Аберрация оптической системы — ошибка или погрешность изображения в оптической системе, вызываемая отклонением луча от того направления, по которому он должен был бы идти в идеальной оптической системе. Аберрации можно характеризовать на основе и геометрической, и волновой оптики. В зависимости от различных параметров (координат лучей и углов падения) оптическая система может проявлять различные аберрации (и их композиции): сферическую аберрацию, кому, астигматизм и пр. В этой задаче в рамках геометрической оптики исследуется только сферическая аберрация монохроматического света. Рассматриваются только линзы со сферическими поверхностями. Сферическая аберрация возникает из-за несовпадения фокусов для лучей света, проходящих на разных расстояниях от оптической оси. Обратите внимание, что в части C задание состоит в доказательстве некоторых соотношений. Если вы не справитесь с этим, вы все равно можете использовать приведенные соотношения для решения частей D и E задачи. В задаче вы должны будете проделать много вычислений. Для удобства при описании аберраций вводятся некоторые договоренности о наименованиях величин. Этих договоренностей нужно обязательно придерживаться в своем решении. - Все величины, которые относятся к тому, что происходит ПОСЛЕ преломляющей поверхности — штрихованные, а те, что ДО преломляющей поверхности — нештрихованные. - (Задним) фокусом $F'$ линзы называется точка схождения параллельного параксиального пучка лучей, падающего на собирающую линзу. Для рассеивающей линзы понятие вводится аналогично. Передний фокус $F$ линзы в этой задаче нас интересовать не будет. - Фокальной плоскостью называется плоскость перпендикулярная оптической оси, проходящая через фокус линзы. - Продольной сферической аберрацией $\delta s'$ называется расстояние между точкой $F'$ и точкой пересечения с оптической осью преломленного крайнего луча пучка. - Величина сферической аберрации считается положительной, если крайние лучи сходятся дальше от линзы, чем фокус. Величина сферической аберрации считается отрицательной, если крайние лучи сходятся ближе к линзе, чем фокус. Ответы должны всегда даваться с учетом знака. - Поперечной сферической аберрацией $\delta g'$ называется радиус кружка рассеяния, наблюдаемый в фокальной плоскости. - Различные точки на рисунке (на линзе, луче, пересечения) обозначаются заглавными буквами. Указывая точку, выделите ее (жирный кружок). - Различные расстояния между точками обозначаются строчными буквами. Если в решении необходимо ввести какую-то величину расстояния, помимо указания ее на рисунке, напишите ее явно рядом с рисунком, например, $OA = a$. - Расстояние от оптической оси до произвольного рассматриваемого луча обозначается буквой $h$. Полная ширина симметричного пучка — $2H$. - Расстояния вдоль оптической оси от преломляющей поверхности до точек пересечения лучей с оптической осью обозначаются $s$ (для лучей до преломления) и $s'$ (после преломления). А сами точки $S$ и $S'$, соответственно. Для $s$ и $s'$ важен выбор знака. Нулем принято считать точку пересечения преломляющей поверхности и оптической оси.  В задаче рассматривается следующая поправка к параксиальной оптике, т.е. можно будет считать, что $h$ малы по сравнению с радиусами кривизны поверхностей. Но т.к. в задаче исследуются именно малые эффекты аберраций, то при получении ответов, разлагая в ряд Тейлора, необходимо удерживать соответствующие слагаемые.
Часть А. Прямые построения аберраций (0.75 балла) В этой части задачи необходимо точно (количественно) построить ход запрашиваемых лучей в линзах в листе ответов. Для чернового построения или тренировки используйте дополнительные листы. В листе ответов должно быть окончательное построение. Крайне желательно без исправлений. Толщина лучей в листе ответов не должна превышать 1 мм.
Постройте точно ход лучей в плоско-выпуклых и в плоско-вогнутой линзе. Радиусы кривизны поверхностей $R=5~см$, показатель преломления стекла $n=1.5$. Укажите точку $F'$ схождения (расхождения) параллельного параксиального пучка.
Часть B. Расчет аберраций «в лоб» (3.75 балла) Рассмотрим простейшую оптическую систему, для которой можно не громоздко рассчитать величину сферической аберрации: плоско-выпуклая тонкая линза. На плоскую сторону линзы падает пучок света, параллельный оптической оси. Для «тонкой линзы» можно пренебречь ее толщиной. Также можно считать, что точки $O$ и $H'$ (рис. 1) находятся в центре линзы. Радиус кривизны поверхности выпуклой поверхности равен $R$, показатель преломления линзы — $n$.
Измерьте величину максимальной сферической аберрации $\delta s'$ для всех построений. Запишите результаты (в мм) в лист ответов.
Чему равно фокусное расстояние $f'$ для тонкой плоско-выпуклой линзы?
Для данной линзы найдите зависимость величины продольной сферической аберрации $\delta s'$ от полуширины пучка $h$. Ответ выразите через $R, n$ и $h$. Запишите приближенное выражение для $\delta s'(h)$, разложив ответ в ряд Тейлора по степеням $h$ до $h^2$. Постройте схематический график полученной зависимости.
Найдите величину поперечной сферической аберрации $\delta g'$. Ответ выразите через $\delta s', f'$ и $h$. Рассмотрим теперь, как выглядит распределение интенсивности в кружке рассеяния, наблюдаемого в фокальной плоскости. Пусть на плоскую сторону плоско-выпуклой линзы падает широкий пучок света.
Часть C. Теория аберраций (1 балл) Для начала рассмотрим одну сферическую поверхность, на которой будет происходить преломление (напомним, что линза — это две преломляющие поверхности). Т.к. предметом для этой преломляющей поверхности может быть изображение, созданное другой преломляющей поверхностью, то в общем случае и предмет, и изображение могут иметь продольную аберрацию ($\delta s$ и $\delta s'$, соответственно). Исходный же предмет, реальный объект, аберрацией, конечно, не обладает. Вашей задачей будет показать справедливость следующего соотношения (с точностью до более высоких порядков $h$): $$ \cfrac{n'\delta s'}{s'^2}-\cfrac{n\delta s}{s^2}=-\cfrac{h^2}{2} Q^2(s)\left(\cfrac{1}{n's'}-\cfrac{1}{ns}\right), $$ где $Q(s)=n\left(\cfrac{1}{r}-\cfrac{1}{s}\right)=n'\left(\cfrac{1}{r}-\cfrac{1}{s'}\right)=\mathrm{inv}.$  Сначала требуется получить некоторое инвариантное соотношение на геометрические параметры. Под словом «инвариантное» в данном случае понимается сохранение вида зависимости для параметров до преломления луча и после.
Разобьем кружок рассеяния кольцами радиусов $0.2\delta g', 0.4\delta g', 0.6\delta g', 0.8\delta g'$. С какой доли (в \%) поперечной площади падающего пучка собираются лучи в центральный круг (радиуса $0.2\delta g'$)? С какой доли (в \%) поперечной площади падающего пучка собираются лучи в последующие кольца (между $0.2\delta g'$ и $0.4\delta g'$ и так далее соответственно)? Какую долю площади кружка рассеяния занимает каждое кольцо? Сведите все расчеты в таблицу в листе ответов. Постройте схематический график зависимости интенсивности света от радиальной координаты в кружке рассеяния.
Используя теорему синусов для треугольников $MSC$ и $MS'C$, а также закон преломления Снеллиуса, получите инвариант вида $n\cdot f(r, s, p)=n'\cdot f(r, s', p')=\mathrm{inv}$.
Воспользовавшись теоремой косинусов в треугольнике $MSC$, перейдите в инварианте от величины $p$ к углу $\theta$. Считая угол $\theta$ малым, разложите множители в виде корней в ряд Тейлора до первого слагаемого с ненулевой степенью $\theta$. Разделите полученное приближенное значение на «$-r$» и получите приведенное значение инварианта. Все, что описано выше, относится просто к явлению преломления. Чтобы перейти к величинам аберраций, нужна некая точка, от которой их отсчитывать. Так же как и в части B, за такую точку выберем точку схождения (исхождения) параксиальных лучей (т.е. для которых $\theta =0$). Расстояния для этих точек нужно обозначить $s_0$ и $s_0'$. Соответственно, для непараксиальных лучей можно будет учесть величины аберраций: $s=s_0+\delta s$ и $s'=s_0'+\delta s'$.
Записав инвариант из пункта C2 для параксиальных лучей до и после преломления, покажите инвариантность величины $Q(s_0)$.
Левая часть инварианта, полученного в С2, является функцией $f$ от $s$ и $\theta$. Найдите значение $f(s,\theta)-f(s_0,\theta)$. Считайте, что $\delta s$ и $\theta$ являются малыми параметрами.
Используя результаты предыдущих пунктов, выразив малый угол $\theta$ через радиус кривизны поверхности и малую высоту $h$, получите искомое соотношение: $$ $$ $$ \cfrac{n'\delta s'}{s'^2_0}-\cfrac{n\delta s}{s^2_0}=-\cfrac{h^2}{2} Q^2(s_0)\left(\cfrac{1}{n's'_0}-\cfrac{1}{ns_0}\right). $$ Как правило оптические системы состоят включают в себя много сферических поверхностей (например, линза — 2, примитивный микроскоп (две линзы) — 4 и т.п.). Доказанное выше соотношение можно последовательно применить для каждой преломляющей сферической поверхности, связав в итоге аберрацию предмета и конечного изображения, не рассчитывая промежуточные аберрации. Рассмотрим несколько преломляющих поверхностей (на рисунке 3 их две). Введем малые углы $\alpha _i=\cfrac{h_i}{s_i}$ и $\alpha_i'=\cfrac{h_i}{s_i'}$.
Часть D. Оптимальная собирающая линза (3.5 балла) Результаты, полученные в части С можно без вывода использовать здесь и далее. В этой части задачи необходимо рассчитать параметры собирающей линзы, для которой минимизировалась бы сферическая аберрация для падающего параллельного пучка света. Требуется изготовить тонкую собирающую линзу фокусным расстоянием $f'=10~см$ из стекла с показателем преломления $n=1.5$. Т.к. линзу нужно считать тонкой, то для двух преломляющих поверхностей можно считать, что $h_1=h_2=h$. Ясно, что система обладает одним оптимизационным параметром — радиусом кривизны одной из поверхности, т.к. второй радиус однозначно определен показателем преломления и фокусным расстоянием.
Покажите, что аберрации предмета и изображения после $k$-й преломляющей поверхности, связаны соотношением: $$ $$ $$ n_k'\, \delta s_k' \, \alpha_k'^2 - n_1\, \delta s_1\, \alpha_1^2=-\cfrac{1}{2}\sum_{i=1}^{k} h_i^4\, Q^2_i(s)\, \left(\cfrac{1}{n'_{i}s'_{i}}-\cfrac{1}{n_is_i}\right). $$ Иными словами, для вычисления суммарной аберрации нужно по всем поверхностям сложить правые части доказанного соотношения, умноженного на $h_i^2$.
Найдите сферическую аберрацию $\delta s_2'$ тонкой собирающей линзы для падающего параллельного пучка света. Примените результат пункта C6 для двух преломляющих поверхностей и формулу тонкой линзы, оставив зависимость только от радиуса кривизны первой поверхности (куда падает исходный пучок света). Ответ выразите через показатель преломления $n$ и обратные величины $\rho=1/r$ и $\varphi=1/f'$.
Найдите значение $\rho^*$, при котором сферическая аберрация $\delta s_2'$ минимальна. Ответ выразите через $n$ и $\varphi$.
Рассчитайте значение радиусов кривизны поверхностей линзы. Нарисуйте (качественно) вашу рассчитанную линзу в листе ответов. Линзы с заданным фокусным расстоянием могут быть изготовлены с различными радиусами кривизны поверхностей.
Часть E. Исправление аберраций дефокусировкой (3 балла) С помощью дефокусировки (смещения плоскости наблюдения от фокальной к плоскости ближе/дальше от линзы) можно добиться уменьшения кружка рассеяния, наблюдаемого на экране. Пусть на линзу падает широкий параллельный пучок света, и наблюдаемая продольная сферическая аберрация равна $\delta s'$.
Схематично изобразите график зависимости модуля продольной сферической аберрации $\delta s_2'$ для линз, приведенных на рисунке 4.
В какую сторону и на какое расстояние нужно сместить плоскость наблюдения от фокальной плоскости, чтобы кружок рассеяния был минимального размера?
Постройте схематический график зависимости интенсивности света от радиальной координаты в минимальном кружке рассеяния. Для этого выполните шаги, аналогичные пункту B4.
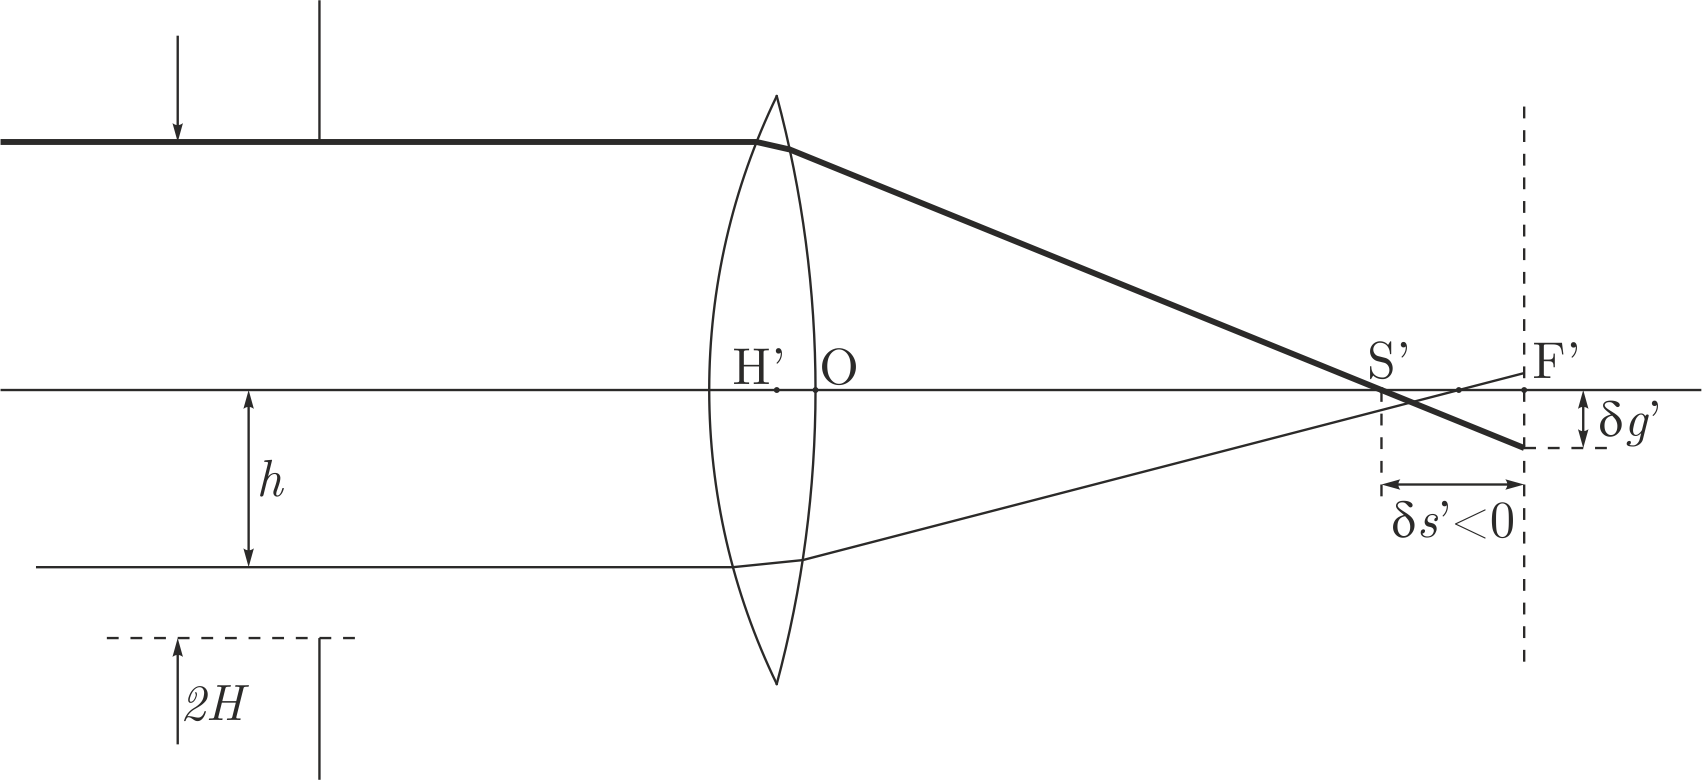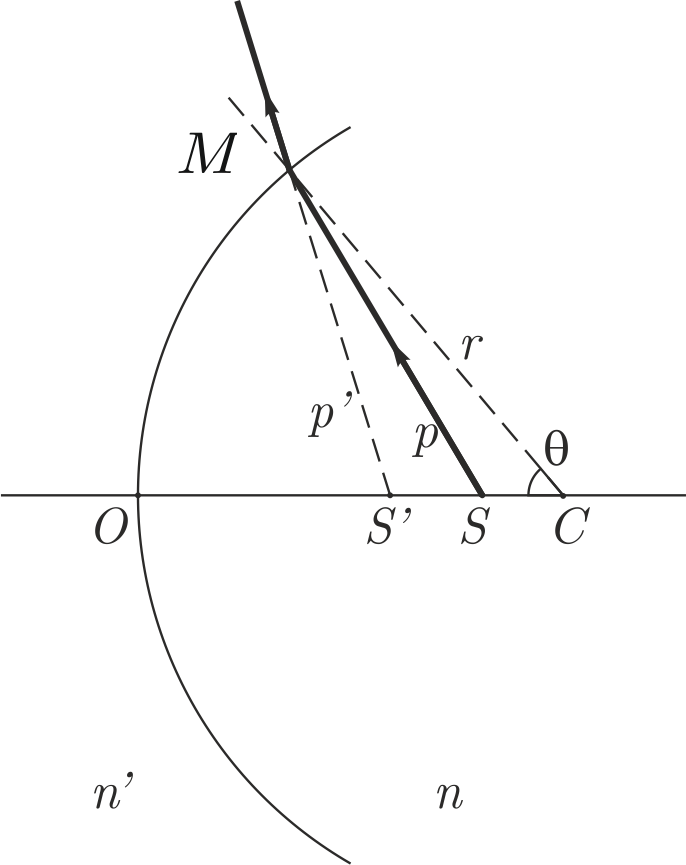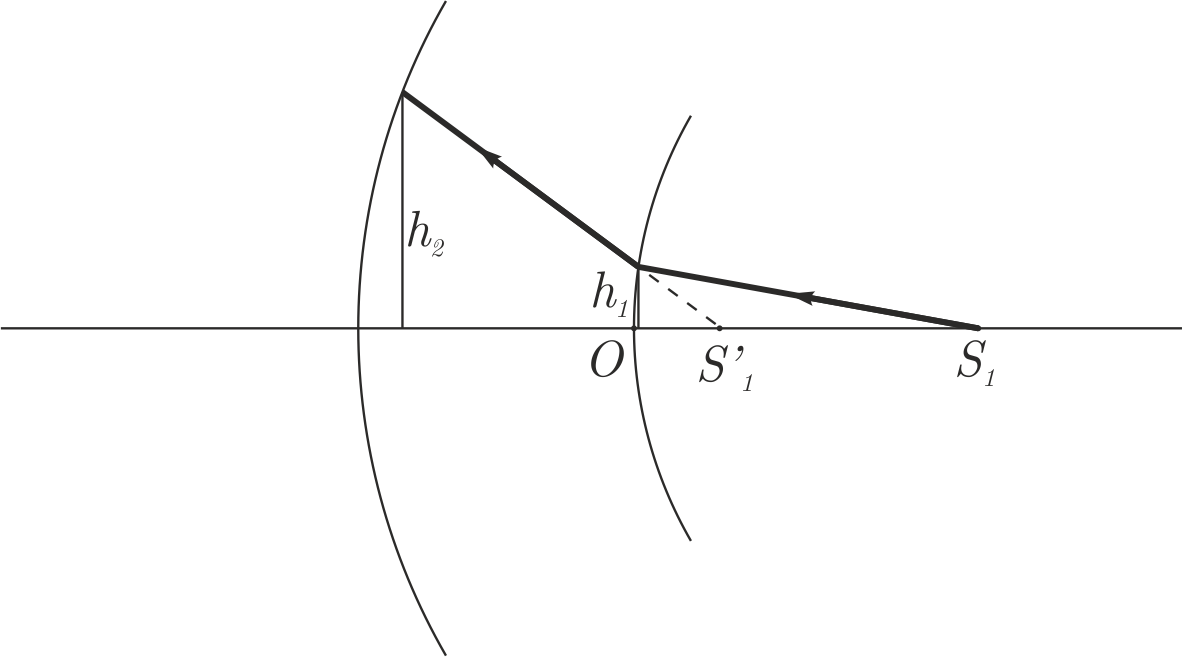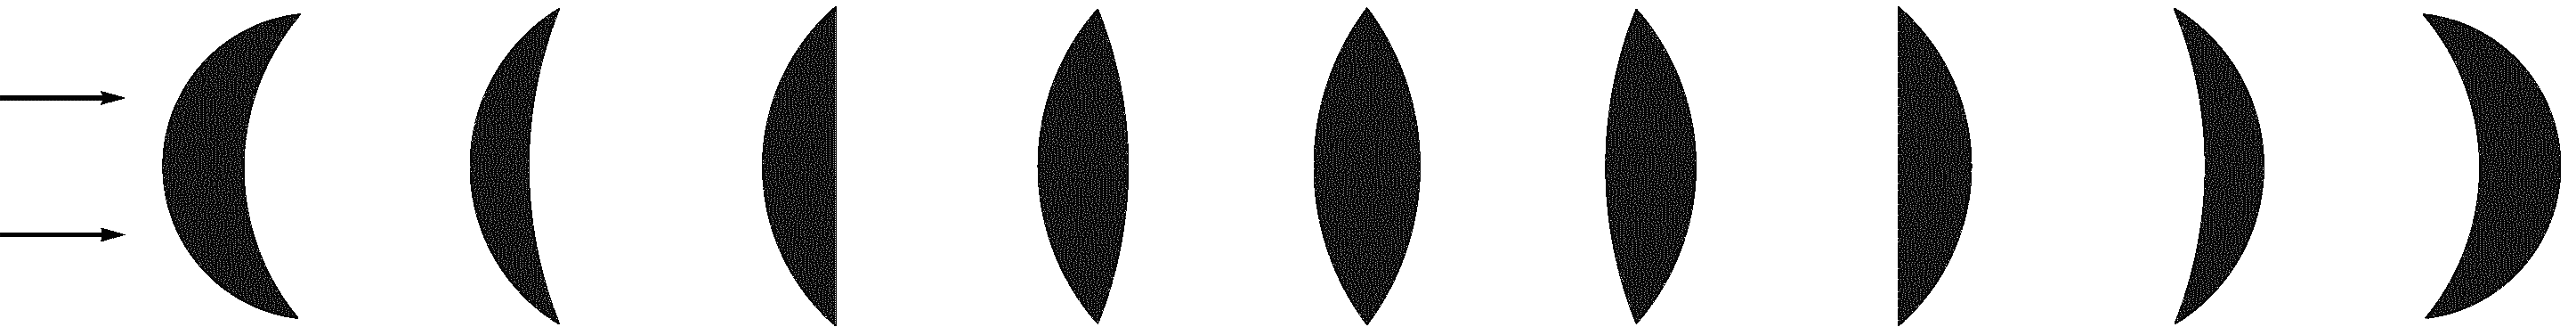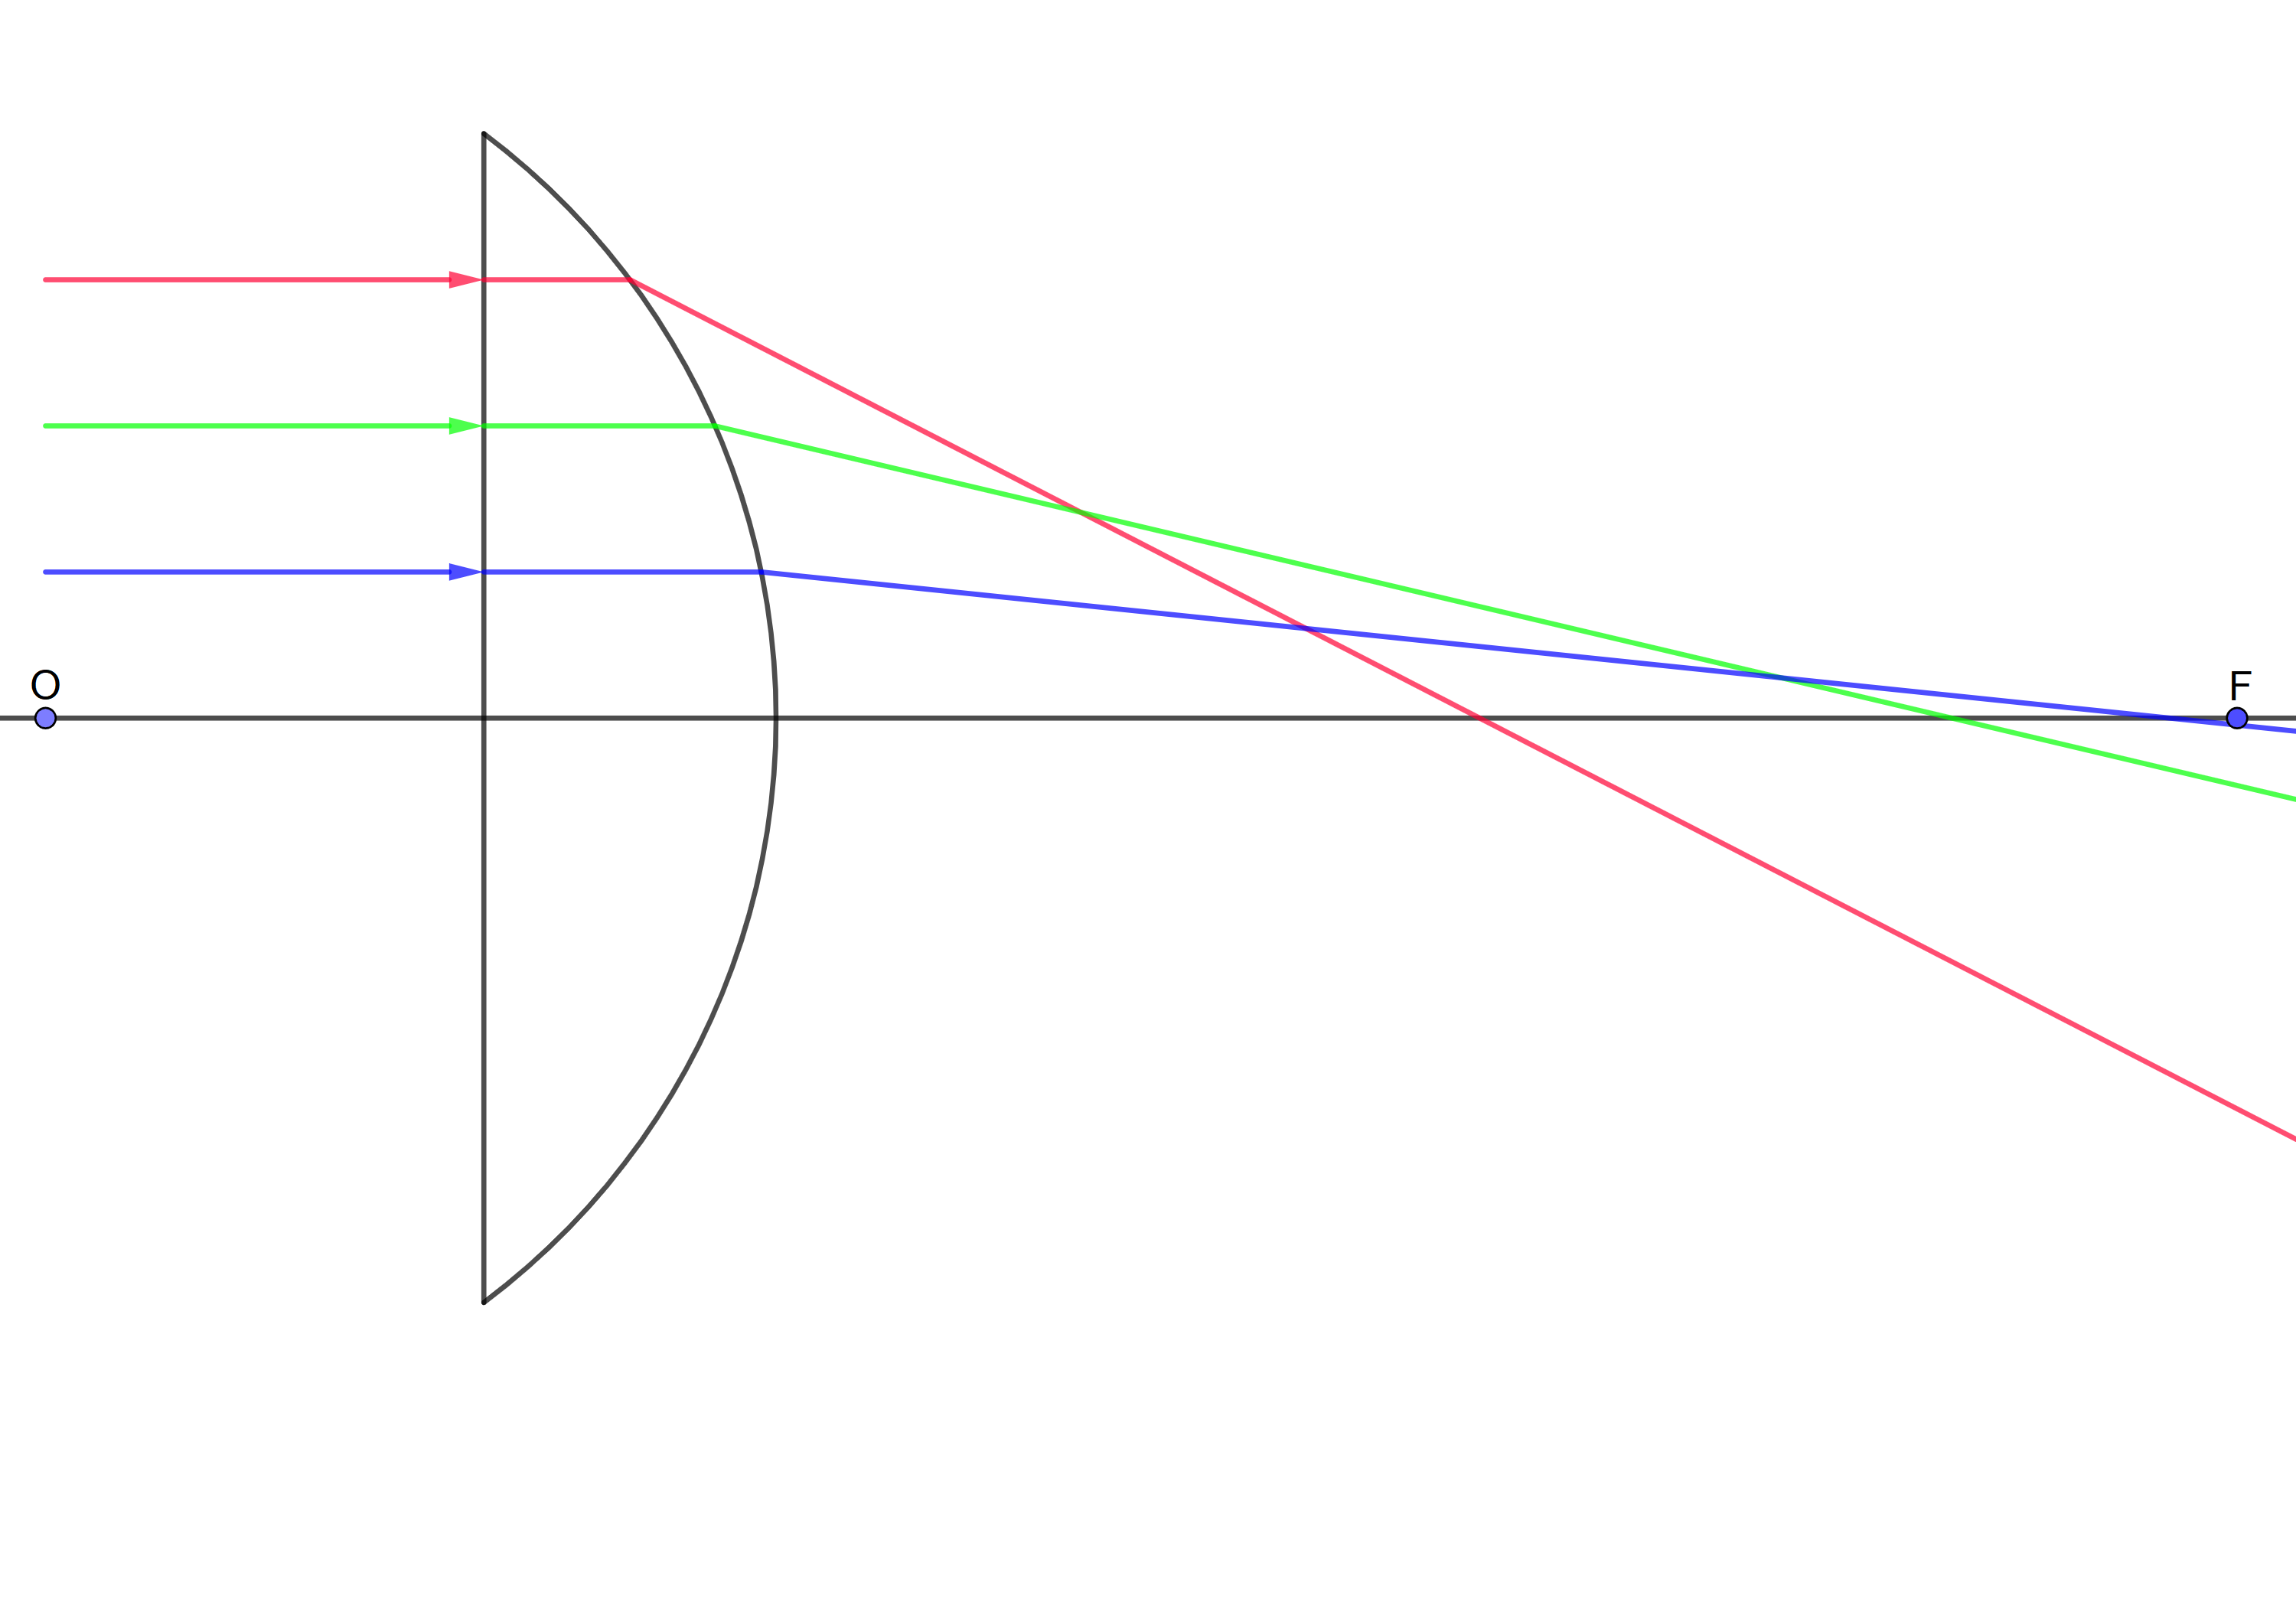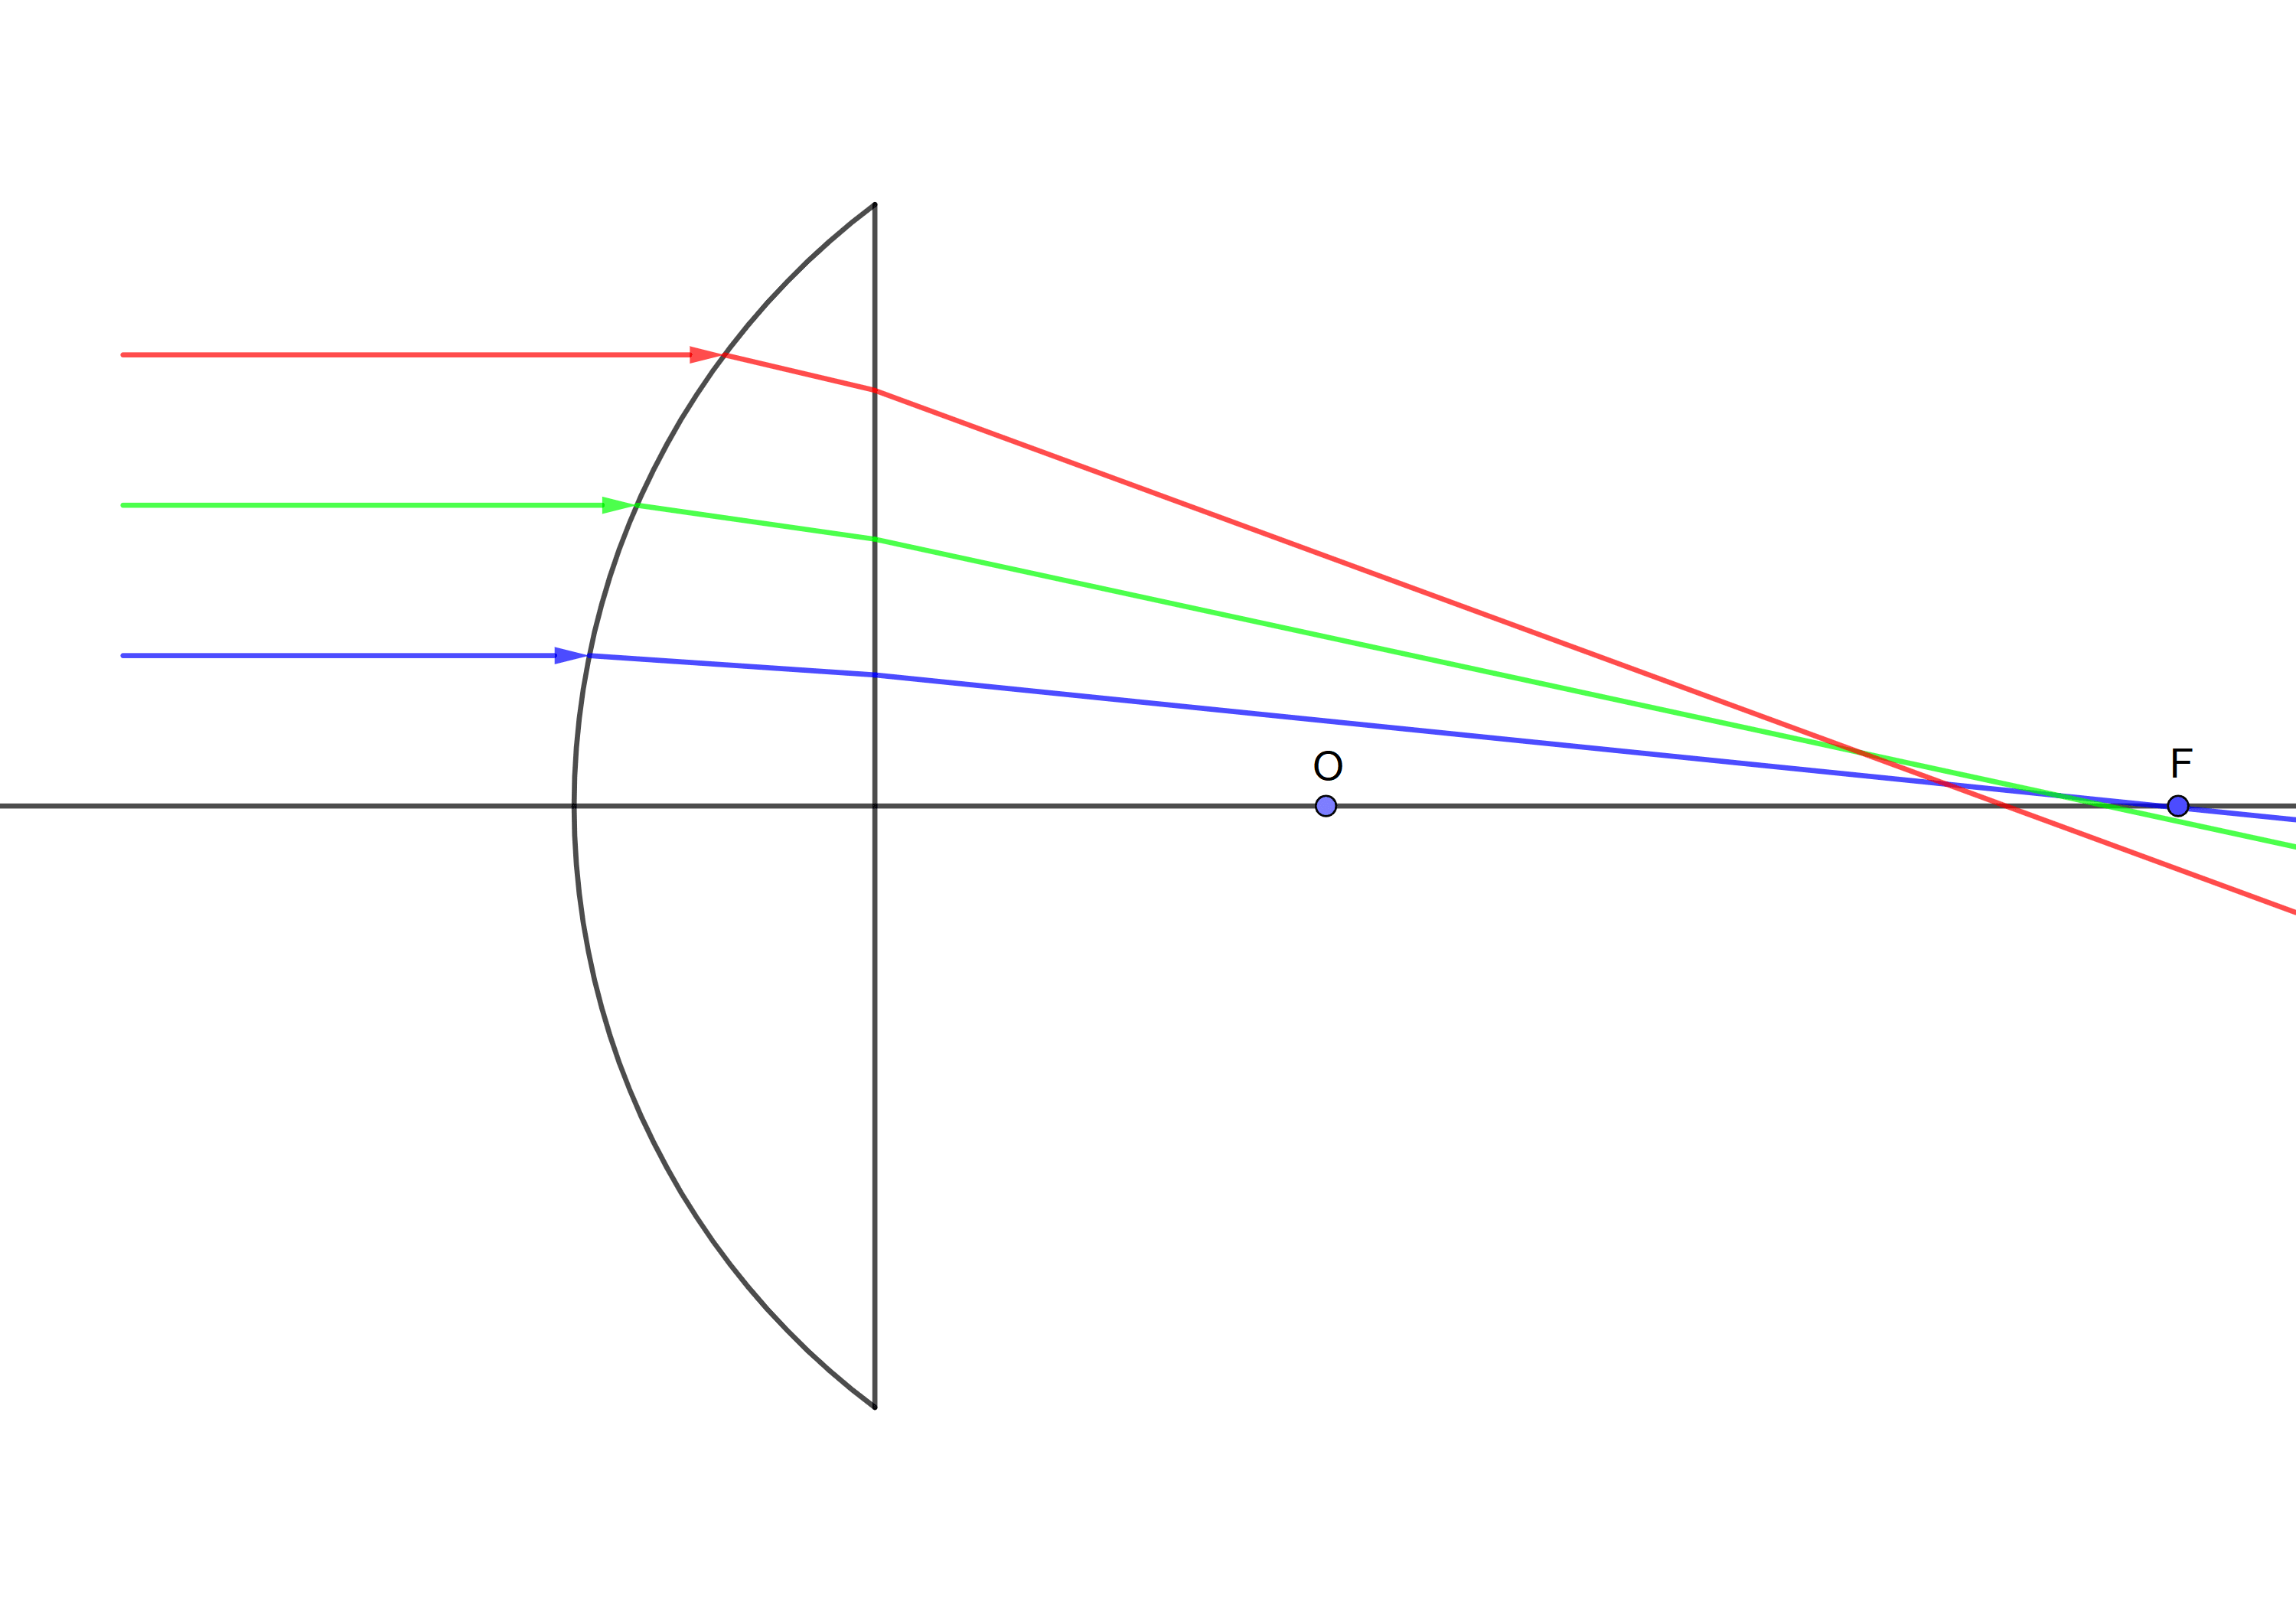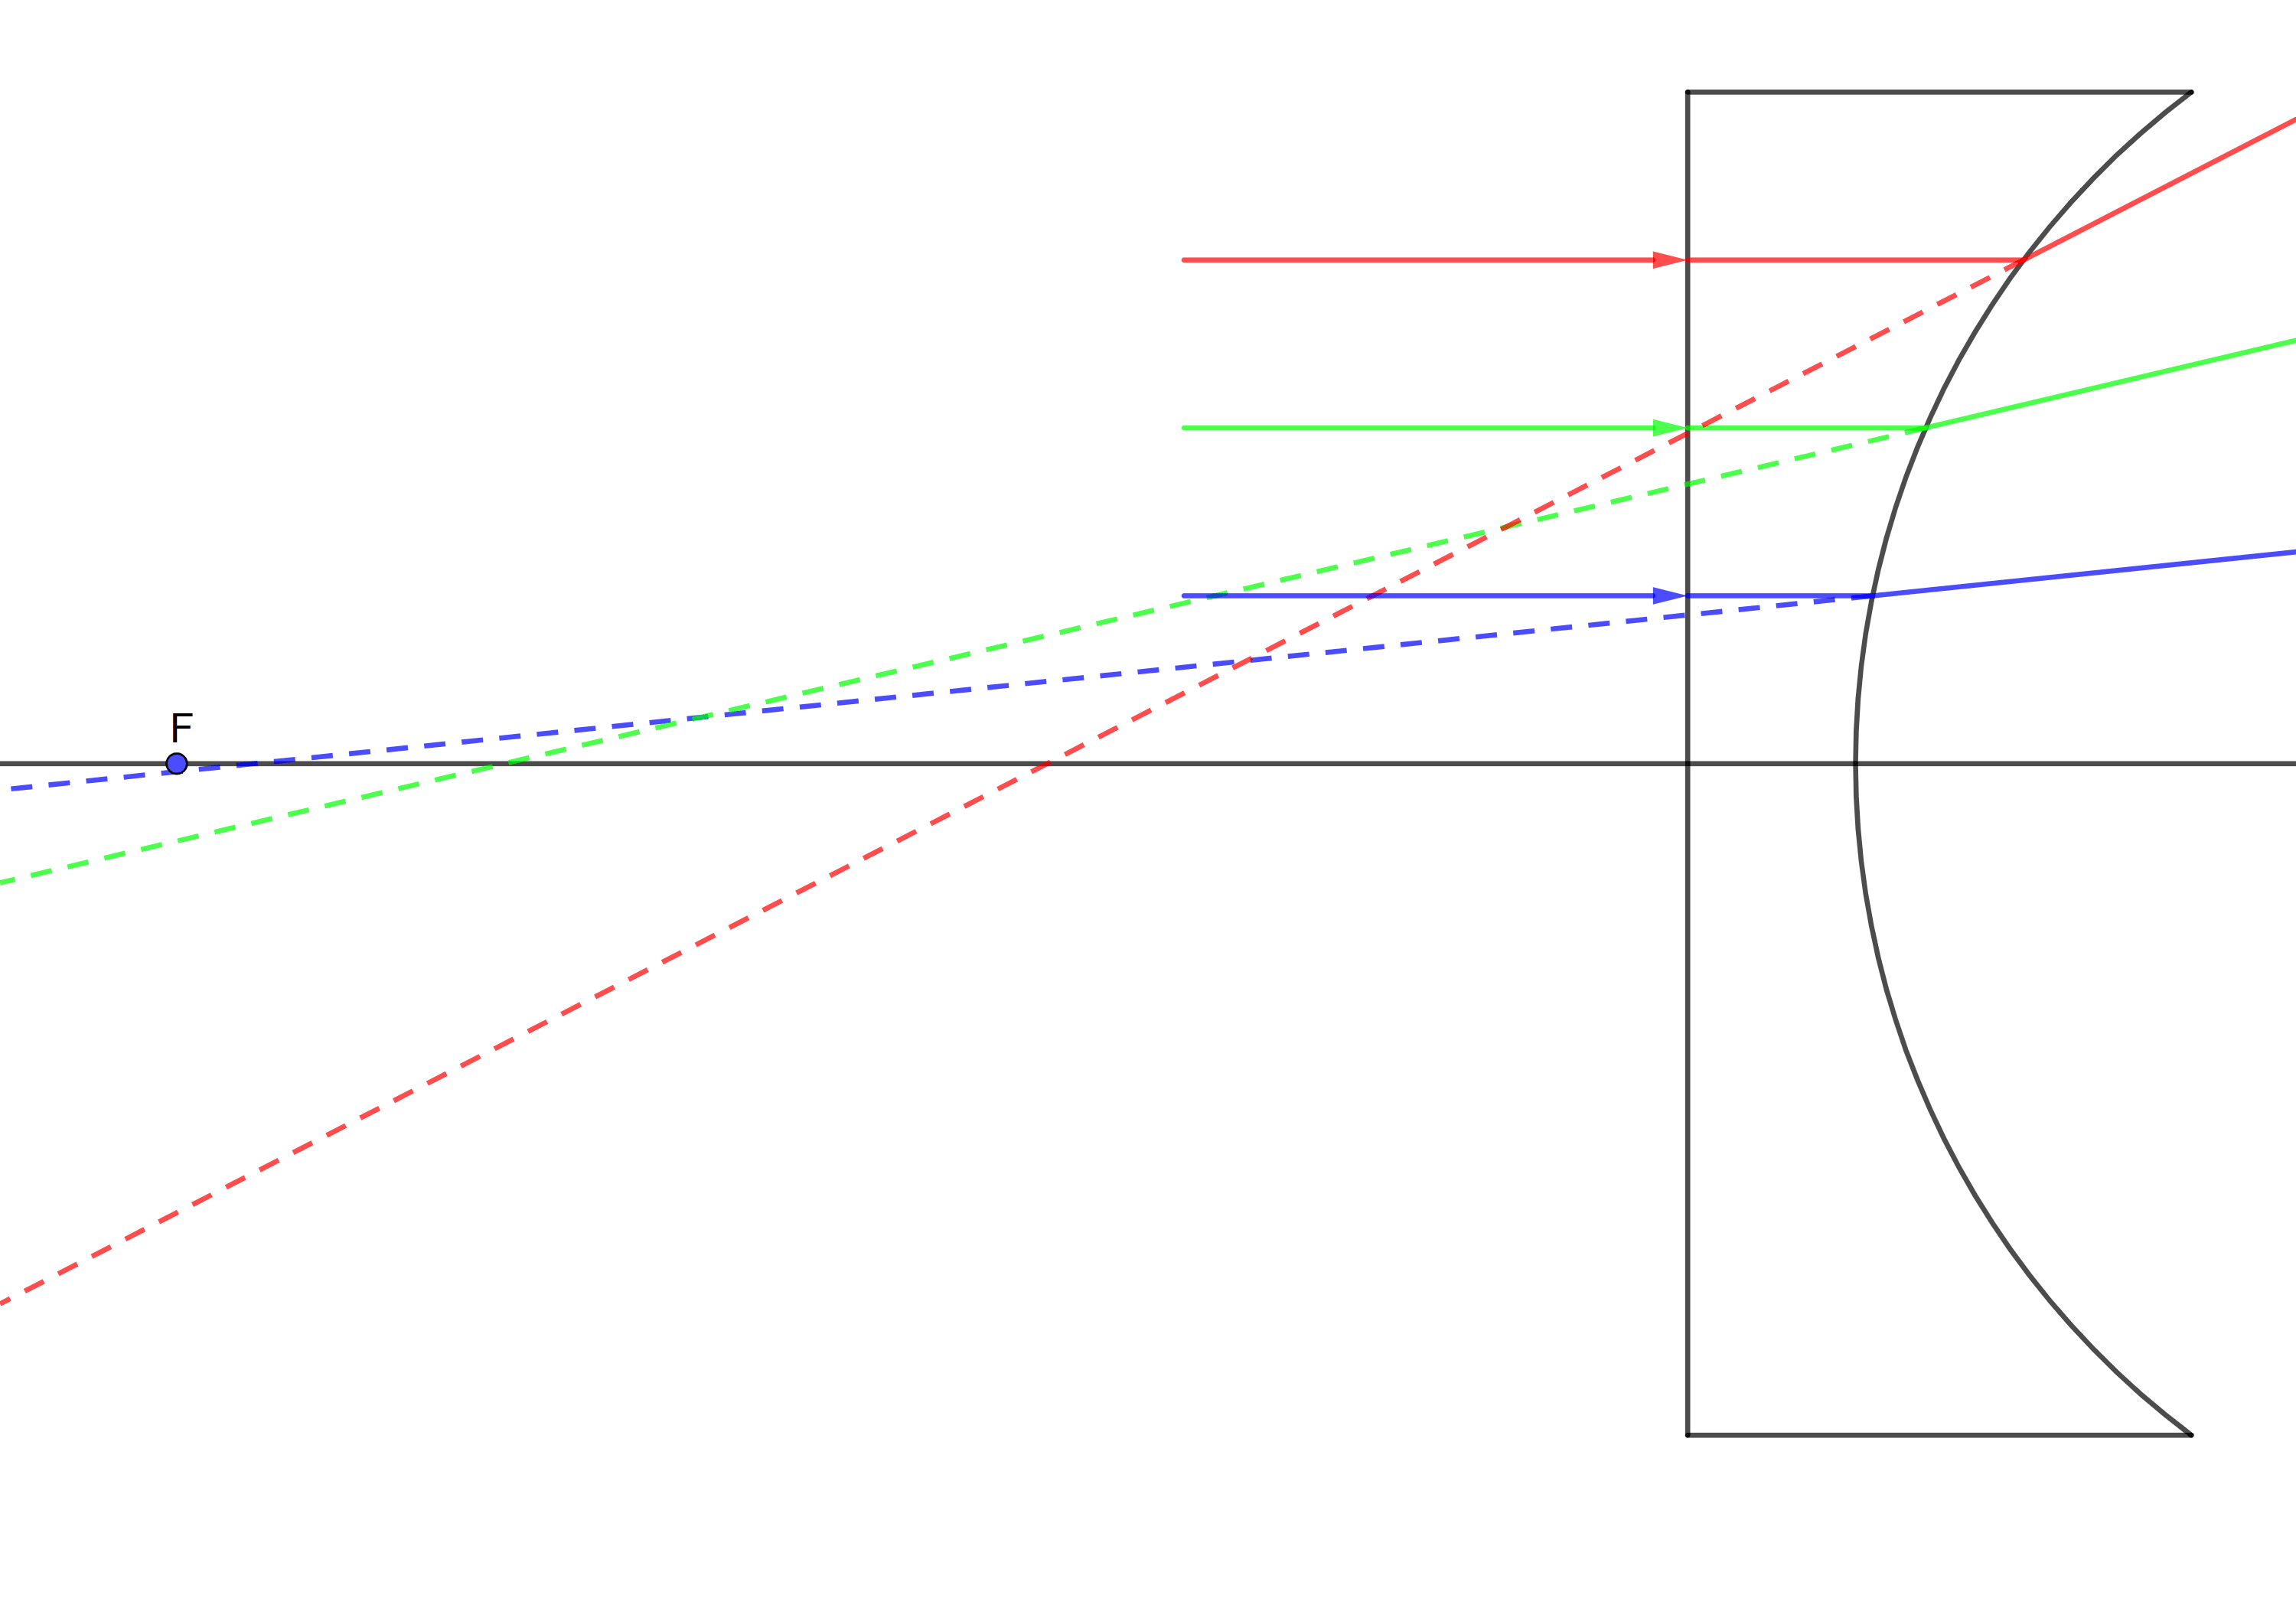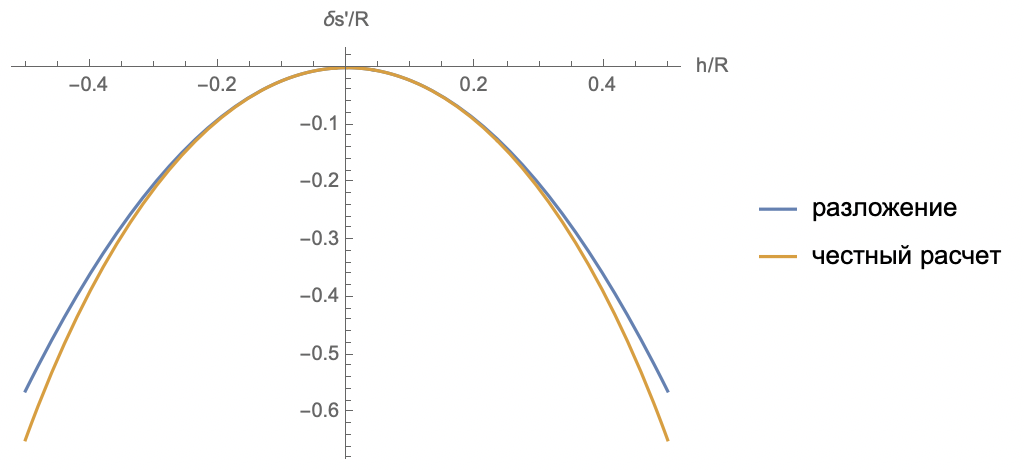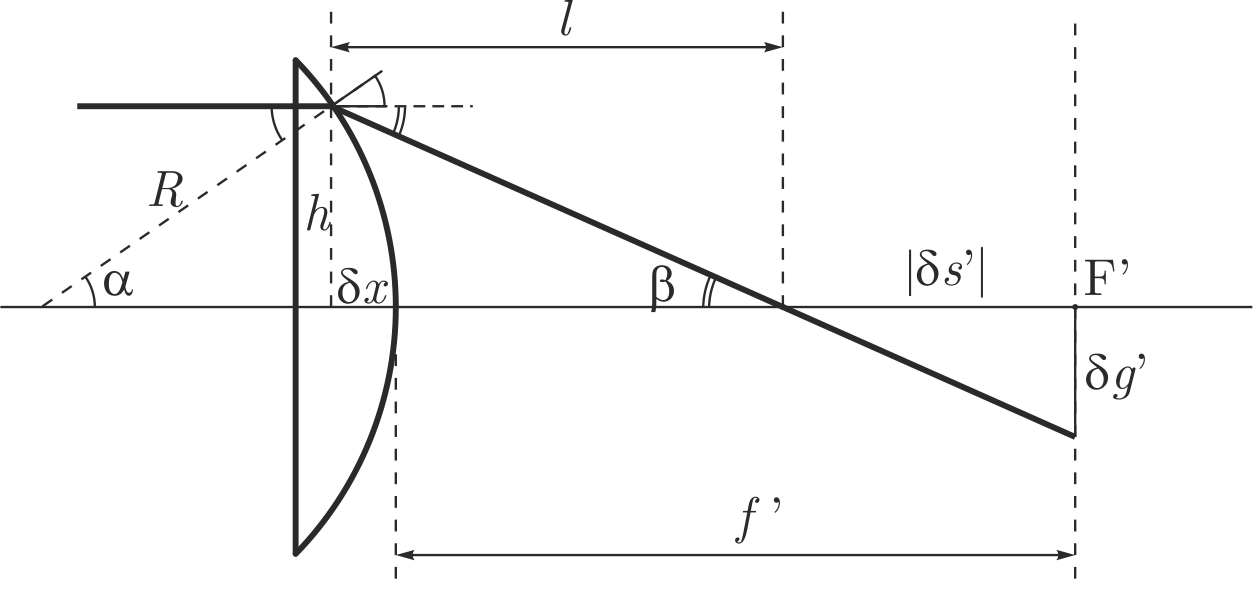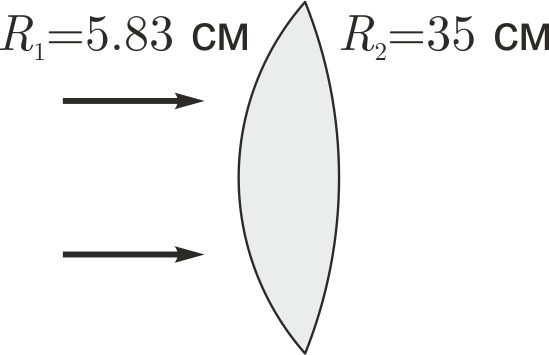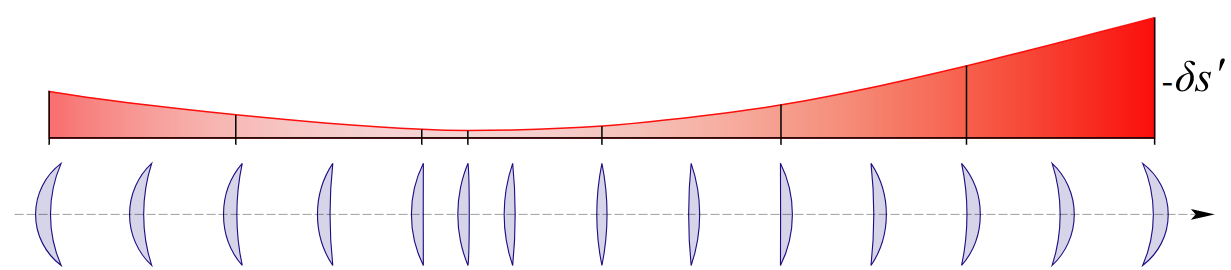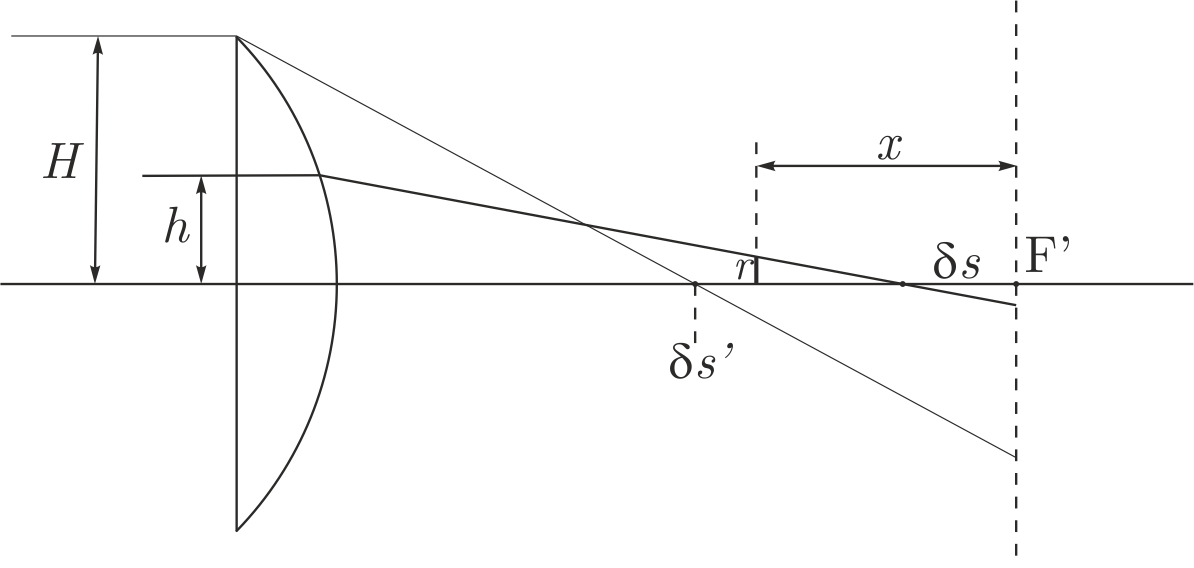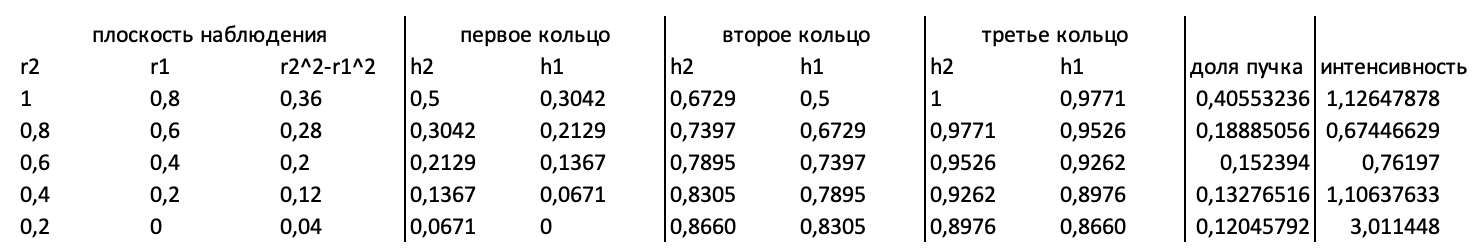
Постройте точно ход лучей  в плоско-выпуклых и в плоско-вогнутой линзе. Радиусы кривизны поверхностей $R=5~см$, показатель преломления стекла $n=1.5$. Укажите точку $F'$ схождения (расхождения) параллельного параксиального пучка.
Решение: Заметим, что радиус линзы составляет 4 см, толщина линзы – 2 см, а падающие лучи нарисованы через каждый сантиметр от оптической оси линзы. Для плоско-выпуклой (первая) и плоско-вогнутой (третья) линзы преломление происходит только на одной поверхности. Положение фокуса для первой и третей линзы отмечаем используя формулу тонкой линзы: $$F = \frac{R}{n-1} = 10~см.$$ Это расстояние отсчитывается от изогнутой поверхности. Для выпукло-плоской (вторая) линзы преломление происходит сразу на двух поверхностях. Чтобы найти положение фокуса, учтём, что такая линза является толстой. После первого преломления лучи внутри стекла будут собираться на расстоянии $\frac{n}{n-1}R=15~см$ от изогнутой поверхности, то есть на расстоянии 13 см от плоской поверхности. При преломлении на плоской поверхности изображение окажется в $n$ раз ближе, то есть на расстоянии 8.67 см. Итого, получаем фокус на расстоянии 10.67 см от изогнутой поверхности. Чтобы построить преломление лучей, используем транспортир, линейку и закон Снелиуса: $n_1 \sin \alpha = n_2 \sin \beta,$ где $\alpha$ – угол падения, $\beta$ – угол преломления, $n_1$ и $n_2$ – коэффициенты преломления сред по разные стороны границы.

Измерьте величину максимальной сферической аберрации $\delta s'$ для всех построений. Запишите результаты (в мм) в лист ответов.
Решение: По результатам построений измеряем максимальную величину аберрации. Для выпукло-плоской эффект аберраций оказывается меньше. Ниже приведены результаты с точностью до десятых мм, полученные путём расчётов.
Ответ: Плоско-выпуклая $\delta s'_{\max}= - 51.8~мм$ Выпукло-плоская $\delta s'_{\max}= - 11.5~мм$ Плоско-вогнутая $\delta s'_{\max}= - 51.8~мм$

Чему равно фокусное расстояние $f'$ для тонкой плоско-выпуклой линзы?
Решение: Для тонкой линзы $$\frac{1}{f'} = (n-1) \left(\frac{1}{R_1}+\frac{1}{R_2} \right),$$ в нашем случае $R_1 = \infty$, $R_2 = R$. Отсюда получаем ответ.
Ответ: $f'=\cfrac{R}{n-1}$

Для данной линзы найдите зависимость величины продольной сферической аберрации $\delta s'$ от полуширины пучка $h$. Ответ выразите через $R, n$ и $h$.  Запишите приближенное выражение для $\delta s'(h)$, разложив ответ в ряд Тейлора по степеням $h$ до $h^2$.  Постройте схематический график полученной зависимости.
Решение: Согласно геометрии (рис. B2) и закону Снеллиуса: $$n \sin \alpha = \sin (\alpha+\beta).$$ Выразим углы через отрезки и показатель преломления: $$\alpha = \arcsin \frac{h}{R}, \quad \alpha+\beta = \arcsin \frac{nh}{R}.$$ Расстояние $l$ вдоль оптической оси от точки преломления до точки пересечения с оптической осью: $$l = h \, \mathrm{ctg} \beta = h \, \mathrm{ctg} \left( \mathrm{arcsin} \left(\frac{n h}{R} \right)- \mathrm{arcsin} \left(\frac{h}{R} \right) \right).$$ Преломление происходит в точке, смещенной на $$\delta x = R-\sqrt{R^2-h^2}.$$ Выразим $\delta s'$: $$\delta s' = l -\delta x -f'.$$ Подставим $l$ и $\delta x$ найденные ранее, подставим $f'$ из B1, получим ответ.
Ответ: Ответ для $\delta s'$ $$\delta s'=\cfrac{\sqrt{R^2-n^2h^2}\sqrt{R^2-h^2}+nh^2}{n\sqrt{R^2-h^2}-\sqrt{R^2-n^2h^2}}-\cfrac{nR}{n-1}+\sqrt{R^2-h^2}$$ или $$\delta s'=\frac{n \sqrt{R^2-h^2 n^2}+\sqrt{R^2-h^2}}{n^2-1}-\cfrac{nR}{n-1}+\sqrt{R^2-h^2}$$ или $$h \mathrm{ctg} \left( \mathrm{arcsin} \left(\frac{n h}{R} \right)- \mathrm{arcsin} \left(\frac{h}{R} \right) \right)-\cfrac{nR}{n-1}+\sqrt{R^2-h^2}.$$
Ответ: Разложение $\delta s' = -\frac{h^2 n^2}{2R(n-1)}$

Найдите величину поперечной сферической аберрации $\delta g'$. Ответ выразите через $\delta s', f'$ и $h$.
Решение: Из подобия треугольников (рис. B2) получаем $$\frac{h}{l}=\frac{\delta g'}{|\delta s '|}.$$ Считая аберрации малыми $(l=f')$, выражаем ответ.
Ответ: Из подобия треугольников: $$\delta g'=|\delta s'|\,\cfrac{h}{f'}$$

Разобьем кружок рассеяния кольцами радиусов $0.2\delta g', 0.4\delta g', 0.6\delta g', 0.8\delta g'$.  С какой доли (в \%) поперечной площади падающего пучка собираются лучи в центральный круг (радиуса $0.2\delta g'$)?  С какой доли (в \%) поперечной площади падающего пучка собираются лучи в последующие кольца (между $0.2\delta g'$ и $0.4\delta g'$ и так далее соответственно)?  Какую долю площади кружка рассеяния занимает каждое кольцо? Сведите все расчеты в таблицу в листе ответов.  Постройте схематический график зависимости интенсивности света от радиальной координаты в кружке рассеяния.
Решение: Считаем доли площади каждого кольца: $$0 \div 0.2\delta g' : \quad 0.2^2-0^2 = 0.04 = 4\%;$$ $$0.2\delta g' \div 0.4\delta g' : \quad 0.4^2-0.2^2 = 0.12 = 12\%;$$ $$0.4\delta g' \div 0.6\delta g' : \quad 0.6^2-0.4^2 = 0.20 = 20\%;$$ $$0.6\delta g' \div 0.8\delta g' : \quad 0.8^2-0.6^2 = 0.28 = 28\%;$$ $$0.8\delta g' \div 1.0\delta g' : \quad 1.0^2-0.8^2 = 0.36 = 36\%;$$ Из пункта B2 получаем $|\delta s'| \sim h^2$. Учитывая пункт B3 получаем, что $\delta g' \sim h^3.$ Считаем доли площади колец в падающем пучке: $$0 \div 0.2\delta g' : \quad 0.2^{2/3}-0^{2/3} = 0.34 = 34\%;$$ $$0.2\delta g' \div 0.4\delta g' : \quad 0.4^{2/3}-0.2^{2/3} = 0.20 = 20\%;$$ $$0.4\delta g' \div 0.6\delta g' : \quad 0.6^{2/3}-0.4^{2/3} = 0.17 = 17\%;$$ $$0.6\delta g' \div 0.8\delta g' : \quad 0.8^{2/3}-0.6^{2/3} = 0.15 = 15\%;$$ $$0.8\delta g' \div 1.0\delta g' : \quad 1.0^{2/3}-0.8^{2/3} = 0.14 = 14\%;$$ Если разделить долю площади в падающем кольце на долю площади кольца в фокальной плоскости, то получим величину пропорциональную интенсивности. Получается качественно график $I\sim r^{-4/3}$.
Ответ: Кольцо;Доля пучка; Доля площади кружка 0.0 -- 0.2;34%;4% 0.2 -- 0.4;20%;12% 0.4 -- 0.6;17%;20% 0.6 -- 0.8;15%;28% 0.8 -- 1.0;14%;36%

Используя теорему синусов для треугольников $MSC$ и $MS'C$, а также закон преломления Снеллиуса, получите инвариант вида $n\cdot f(r, s, p)=n'\cdot f(r, s', p')=\mathrm{inv}$.
Решение: Теорема синусов для треугольника $MSC$ (см. рис. 2 из условия): $$\frac{\sin \theta}{p} = \frac{\sin \angle SMC}{r-s}.$$ Теорема синусов для треугольника $MS'C$: $$\frac{\sin \theta}{p'} = \frac{\sin \angle S'MC}{r-s'}.$$ Закон преломления: $$n \sin \angle SMC = n' \sin \angle S'MC.$$ Выразим из теоремы синусов $\sin \angle SMC$ и $\sin \angle S'MC$, подставим в закон преломления, получим инвариант
Ответ: $\cfrac{n(r-s)}{p}=\mathrm{inv}$

Воспользовавшись теоремой косинусов в треугольнике $MSC$, перейдите в инварианте от величины $p$ к углу $\theta$.  Считая угол $\theta$ малым, разложите множители в виде корней в ряд Тейлора до первого слагаемого с ненулевой степенью $\theta$.  Разделите полученное приближенное значение на «$-r$» и получите приведенное значение инварианта.
Решение: Теорема косинусов $$p^2 = r^2 + (r-s)^2 - 2 r (r-s) \cos \theta.$$ Используя разложение косинуса и полный квадрат $$p^2 = (r - (r-s))^2 + 2 r(r-s) \cdot \frac{ \theta^2 }{ 2}.$$ Подставляем в инвариант, получаем: $$\cfrac{n(r-s)}{\sqrt{s^2+r(r-s)\theta^2}}=\cfrac{n(r-s)}{s} \left( 1 - \frac{r(r-s)}{2s^2} \right).$$ Разделим на «$-r$», получим ответ.
Ответ: $\cfrac{n(r-s)}{\sqrt{s^2+r(r-s)\theta^2}}=\mathrm{inv}$ $n\left(\cfrac{1}{r}-\cfrac{1}{s}\right)\left(1-\cfrac{r(r-s)\theta^2}{2s^2}\right)=\mathrm{inv}$

Записав инвариант из пункта C2 для параксиальных лучей до и после преломления, покажите инвариантность величины $Q(s_0)$.
Решение: Положим $\theta = 0$ в инварианте пункта C2.
Ответ: $n\left(\cfrac{1}{r}-\cfrac{1}{s_0}\right)=n'\left(\cfrac{1}{r}-\cfrac{1}{s_0'}\right)=Q(s)=\mathrm{inv}$

Левая часть инварианта, полученного в С2, является функцией $f$ от $s$ и $\theta$. Найдите значение $f(s,\theta)-f(s_0,\theta)$. Считайте, что $\delta s$ и $\theta$ являются малыми параметрами.
Решение: Инвариант является функцией от $s$ и от $\theta$: $$f(s,\theta) = n\left(\cfrac{1}{r}-\cfrac{1}{s}\right)\left(1-\cfrac{r(r-s)\theta^2}{2s^2}\right).$$ Находим значение разницы, учитываем что $\theta$ одинаковый: $$f(s,\theta)-f(s_0,\theta) = \frac{\partial f}{\partial s}ds.$$ Так как $\theta$ тоже малая величина, то $$\frac{\partial f}{\partial s} = n \frac{1}{s^2}$$
Ответ: $$\frac{n \delta s}{s_0^2}$$

Используя результаты предыдущих пунктов, выразив малый угол $\theta$ через радиус кривизны поверхности и малую высоту $h$, получите искомое соотношение:  $$  \cfrac{n'\delta s'}{s'^2_0}-\cfrac{n\delta s}{s^2_0}=-\cfrac{h^2}{2} Q^2(s_0)\left(\cfrac{1}{n's'_0}-\cfrac{1}{ns_0}\right).  $$
Решение: Выразим угол $\theta$ через $h$: $$\theta = \frac{h}{r}.$$ Представим выражение через $Q(s)$: $$\cfrac{r(r-s)\theta^2}{2s^2}=\cfrac{(r-s)h^2}{2s^2 r}=n\left(\frac{1}{s}-\frac{1}{r} \right) \frac{h^2}{2ns}=Q(s) \frac{h^2}{2ns}.$$ Следующие величины инвариантны $$f(s, \theta) = f(s', \theta),$$ $$f(s_0, \theta) + \frac{n \delta s_0}{s_0^2} = f(s'_0, \theta) + \frac{n' \delta s'}{{s'}_0^2},$$ $$ n\left(\cfrac{1}{r}-\cfrac{1}{s_0}\right)\left(1-\cfrac{r(r-s_0)\theta^2}{2s_0^2}\right) + \frac{n \delta s}{s_0^2} = n\left(\cfrac{1}{r}-\cfrac{1}{s'_0}\right)\left(1-\cfrac{r(r-s'_0)\theta^2}{2{s'}_0^2}\right) + \frac{n' \delta s'}{{s'}_0^2},$$ $$ Q(s_0) - \frac{h^2}{2ns_0}Q^2(s_0) + \frac{n \delta s}{s_0^2} = Q(s'_0) - \frac{h^2}{2n's'_0}Q^2(s'_0) + \frac{n' \delta s'}{{s'}_0^2}$$ Пользуемся тем, что $Q(s_0)=Q(s'_0)$, получаем выражение $$ \cfrac{n'\delta s'}{s'^2_0}-\cfrac{n\delta s}{s^2_0}=-\cfrac{h^2}{2} Q^2(s_0)\left(\cfrac{1}{n's'_0}-\cfrac{1}{ns_0}\right). $$
Ответ: ЧТД

Покажите, что аберрации предмета и изображения после $k$-й преломляющей поверхности, связаны соотношением:  $$  n_k'\, \delta s_k' \, \alpha_k'^2 - n_1\, \delta s_1\, \alpha_1^2=-\cfrac{1}{2}\sum_{i=1}^{k} h_i^4\, Q^2_i(s)\, \left(\cfrac{1}{n'_{i}s'_{i}}-\cfrac{1}{n_is_i}\right).  $$  Иными словами, для вычисления суммарной аберрации нужно по всем поверхностям сложить правые части доказанного соотношения, умноженного на $h_i^2$.
Решение: Перейдём от $s_i$ к углам в левой части формулы из C5: $$\alpha_i = \frac{h_i}{s_i}, \quad \alpha '=\frac{h_i}{s_i'}.$$ При прохождении луча между преломляющими поверхностями меняется расстояние от луча до оптической оси, однако, сохраняется угол наклона: $$\alpha_i'=\alpha_{i+1},$$ $$n'_i = n_{i+1},$$ $$\delta s'_i = \delta s_{i+1}.$$ Складывая такие выражения $$ n_i'\, \delta s_i' \, \alpha_i'^2 - n_i\, \delta s_i\, \alpha_i^2=-\cfrac{h_i^4}{2} Q_i^2(s_i)\left(\cfrac{1}{n'_is'_i}-\cfrac{1}{n_i s_i}\right). $$ в левой части остаётся только два слагаемых: одно соответствует вхождению лучей в оптическую систему, другое – вхождению из неё. Тем самым можно вычислять аберрации для сложных систем.
Ответ: ЧТД

Найдите сферическую аберрацию $\delta s_2'$ тонкой собирающей линзы для падающего параллельного пучка света. Примените результат пункта C6 для двух преломляющих поверхностей и формулу тонкой линзы, оставив зависимость только от радиуса кривизны первой поверхности (куда падает исходный пучок света). Ответ выразите через показатель преломления $n$ и обратные величины $\rho=1/r$ и $\varphi=1/f'$.
Решение: Будем использовать соглашение о знаках как в части C. Тогда $$s_1 = \infty, \quad s'_2 = -f.$$ Положение изображения после первого преломления: $$s'_1=s_2 = r \frac{n}{n-1}.$$ Формула тонкой линзы позволяет найти радиус кривизны $r_2$ второй поверхности при заданном фокусе $f$ и радиусе первой поверхности $r$: $$\frac{1}{f} = (n-1)\left( -\frac{1}{r} + \frac{1}{r_2} \right).$$ Так как линза тонкая, то $h_1=h_2=h$. Левая часть формулы C6: $$n_2'\, \delta s_2' \, \alpha_2'^2 - n_1\, \delta s_1\, \alpha_1^2 = \delta s_2' \, \left( \frac{h}{f} \right)^2.$$ $$Q_1=\frac{1}{r} = \rho.$$ $$ Q_2 = \frac{1}{r_2} - \frac{1}{-f} = \frac{n}{n-1}\varphi + \rho.$$ Собираем всё вместе: $$\delta s_2' = -\frac{h^2}{2 \varphi^2} \left( Q_1^2\frac{n-1}{n^2}\rho + Q_2^2 \left(-\varphi -\frac{n-1}{n^2}\rho \right) \right)$$ получаем ответ.
Ответ: $\delta s_2'=\cfrac{h^2}{2}\left[\cfrac{\rho^2}{\varphi}\cfrac{n+2}{n}+\rho\,\cfrac{2n+1}{n-1}+\varphi\,\cfrac{n^2}{(n-1)^2} \right]$

Найдите значение $\rho^*$, при котором сферическая аберрация $\delta s_2'$ минимальна. Ответ выразите через $n$ и $\varphi$.
Решение: Выражение в квадратных скобках в D1 представляет собой параболу относительно $\rho$, ветви вверх. Минимальная аберрация (по модулю) будет соответствовать вершине. Отсюда получаем значение для $\rho^*$. Заметим, что данные рассуждения верны только лишь тогда, когда парабола не пересекает горизонтальную ось. Ведь если она пересекает, то вообще говоря можно получить нулевую аберрацию. Предположим, что пересекает. Тогда дискриминант должен быть неотрицательным: $$D=\frac{1-4 n}{(n-1)^2}\ge0,$$ $$n\le1/4.$$ Но для собирающей линзы $n>1$, поэтому, в действительности парабола не пересекает горизонтальную ось в наших условиях.
Ответ: $\rho^*=-\cfrac{\varphi}{2}\,\cfrac{2n+1}{n-1}\,\cfrac{n}{n+2}$

Рассчитайте значение радиусов кривизны поверхностей линзы. Нарисуйте (качественно) вашу рассчитанную линзу в листе ответов.
Ответ: $R_1=-5.83~см, R_2=+35~см$, т.е. линза двояко-выпуклая, а меньший радиус кривизны обращен в сторону падающего пучка света.

Схематично изобразите график зависимости модуля продольной сферической аберрации $\delta s_2'$ для линз, приведенных на рисунке 4.

В какую сторону и на какое расстояние нужно сместить плоскость наблюдения от фокальной плоскости, чтобы кружок рассеяния был минимального размера?
Решение: Используется факт из части B, что аберрация квадратична по удалённости луча от оптической оси $h$: $$\delta s = \frac{h^2}{\varepsilon}, \quad \delta s' = \frac{H^2}{\varepsilon},$$ где $\varepsilon$ – некий коэффициент (размерности длины). Здесь $H$ – радиус линзы (максимально удалённый луч), $h$ – произвольный луч. Аналогично, $\delta s'$ – максимальная аберрация, $\delta s$ – точка пересечения оптической оси лучем $h$. Если что тут $\delta s$ и $\delta s'$ положительные, отчитываются от фокуса в сторону линзы. Расстояние $r$ от оси до точки луча на расстоянии $x$ от фокуса, который до преломления идёт на расстоянии $h$ от оси можно найти из подобия (рис. E1): $$ \frac{r}{x-\delta s} = \frac{h}{f}. $$ Получается что $r$ есть функция плоскости наблюдения $x$ и луча $h$: $$r(x, h) =\frac{1}{f}\left (xh - \frac{h^3}{\varepsilon}\right).$$ Находим, при каком $h$ при некотором фиксированном $x$ будет максимум $$h_1 = \sqrt{\frac{\varepsilon}{3}}x^{1/2}.$$ Максимальный радиус пучка в зависимости от плоскости наблюдения $$r_{\mathrm{max}}(x) = \frac{2 \varepsilon^{1/2} x^{3/2}}{3^{3/2}f}.$$ Это получается некоторая огибающая, которую мы получаем, смотря на лучи, которые не пересекают оптическую ось. Чем ближе к фокусу, тем меньше размер кружка, который дают эти лучи. Однако, ещё есть лучи, которые пересекают оптическую ось и при приближении к фокусу увеличивают размер кружка. Зависимость расстояния от оси до точки луча для крайнего противоположного луча от координаты $$y(x) = \frac{H}{f}(\delta s' - x).$$ Минимальный кружок будет там, где эти эффекты равны $r_{\mathrm{max}}(x) = y(x)$: $$\frac{2 \varepsilon^{1/2} x^{3/2}}{3^{3/2}f} = \frac{H}{f}(\delta s' - x),$$ $$\frac{2 }{3^{3/2}} \left( \frac{x}{\delta s'} \right)^{3/2} = \left(1 - \frac{x}{\delta s'} \right).$$ Решая это уравнение, получаем ответ $$x = \frac{3}{4} \delta s'.$$
Ответ: К линзе на расстояние $\cfrac{3}{4}|\delta s'|$.

Постройте схематический график зависимости интенсивности света от радиальной координаты в минимальном кружке рассеяния. Для этого выполните шаги, аналогичные пункту B4.
Решение: Ответим в начале на вопрос: как радиус окружности ($r$) в плоскости E1 соотносится с радиусом окружности ($h$) в пучке, падающем на линзу? Из прошлого пункта оказывается, что они связаны следующим образом: $$r = h |3-4h^2|,$$ здесь $r$ – отнормировано на максимальный радиус пятна $ \left( \frac{1}{4} \frac{\delta s' H}{f} \right)$ в рассматриваемой плоскости, $h$ – на радиус пучка $H$. В общем случае одному радиусу в плоскости наблюдения соответсвует целых три радиуса в падающем пучке. Доля площади кружка оказывается такой же, как и в прошлый раз. Чтобы найти долю пучка, нужно сложить долю площади трех колец, то есть величины вида $h_2^2-h_1^2$. Для нахождения $h_1$ и $h_2$ каждого кольца нужно решить уравнение третей степени.
Ответ: Кольцо;Доля пучка; Доля площади кружка;~Интенсивность 0.0 -- 0.2;12%;4%;3.01 0.2 -- 0.4;13%;12%;1.11 0.4 -- 0.6;15%;20%;0.76 0.6 -- 0.8;19%;28%;0.67 0.8 -- 1.0;41%;36%;1.13
Темы:
T, Оптика, Геометрическая оптика, Сборы XY, X, 2022, Линзы, Аберрации